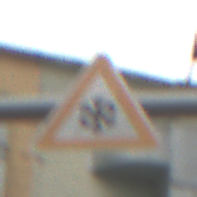
Verkehrszeichen: SchneeOderEisglaette
Umgebung: Outdoor, Urban
Tageszeit: MorningAfternoon
Wetter: Overcast
Licht: Natural
Jahreszeit: NotSpecified
Kontrast: LowContrast